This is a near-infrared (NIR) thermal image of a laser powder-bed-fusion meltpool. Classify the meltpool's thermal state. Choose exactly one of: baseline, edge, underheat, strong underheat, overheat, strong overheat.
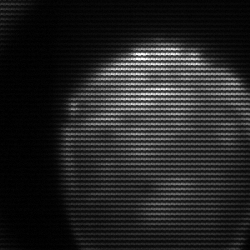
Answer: edge